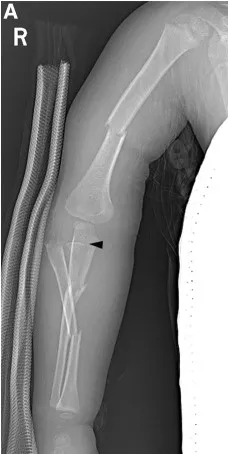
X-ray.
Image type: radiology (x_ray)